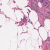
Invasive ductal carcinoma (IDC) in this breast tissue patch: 1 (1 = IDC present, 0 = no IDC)